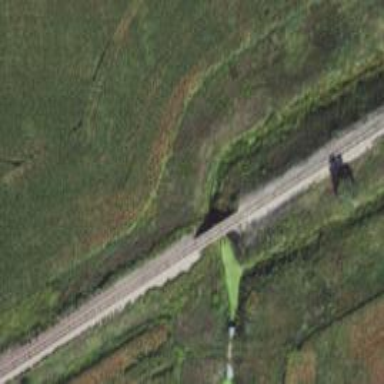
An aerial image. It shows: Railway bridge.